Question: I am currently using <URL> as a source of my data.
When the shape file [30MB] contains 1 big layer (Feature is big with many coordinates | A whole big polygon), the UI still working but loads very long.
When the shape file [20MB] contains multiple layers (Many Polylines, Polygons markers | Multiple Features), the UI already freezes upon load.
Is there any work around on this like load only what is visible on the map view port so performance issue will be addressed? Is this possible?
Map with ShapeFile:

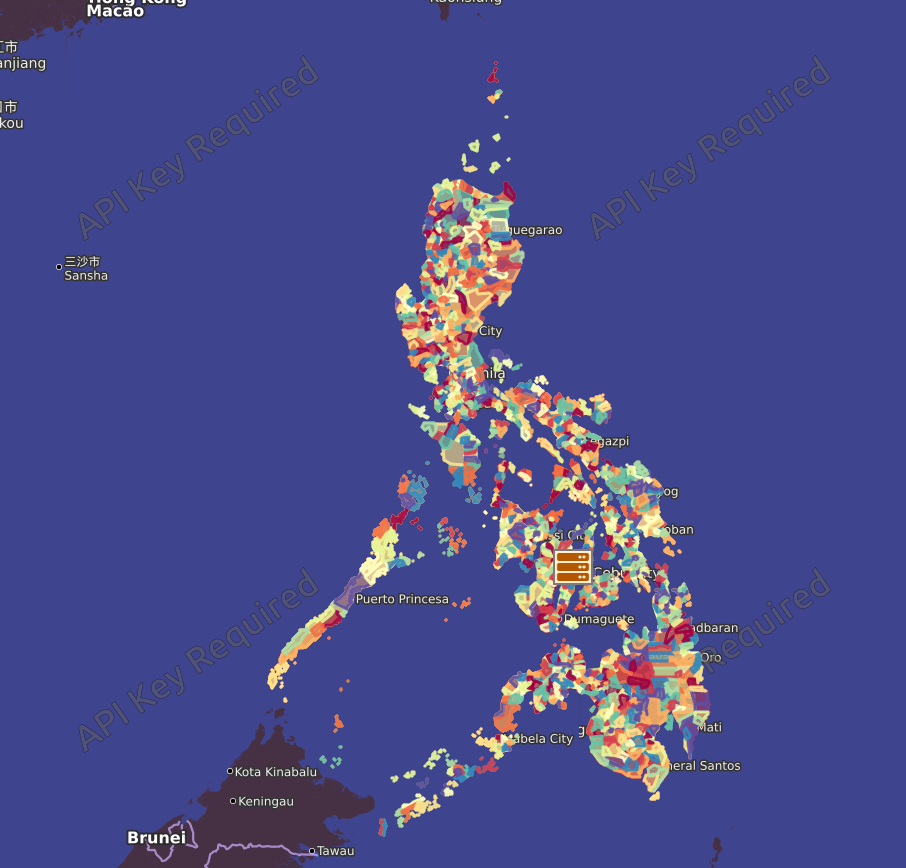
Answer: Thanks to @ghybs! I used canvas as renderer and it greatly improved performance on rendering Large Number of Features.
<URL>